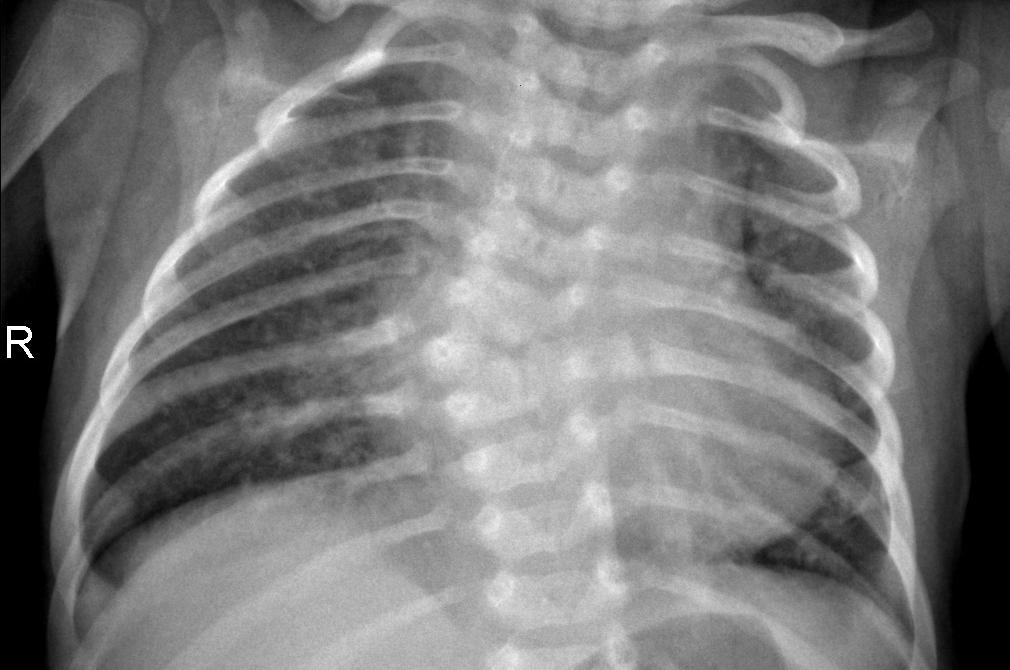
Diagnosis: PNEUMONIA